Question: At build and run (in simulator and on my iPhone) im now getting the following from xcode and the app never launches... however if i stop the build in xcode and then open the app it seems fine?
UPDATE: Yes the breakpoint of course was causing the app to pause (i had forgot to remove it before posting)
The issue is with importing and using a custom font. If i remove the imported TTF and where i added its reference in my plist things are fine. At least I now know its the font thats the issue

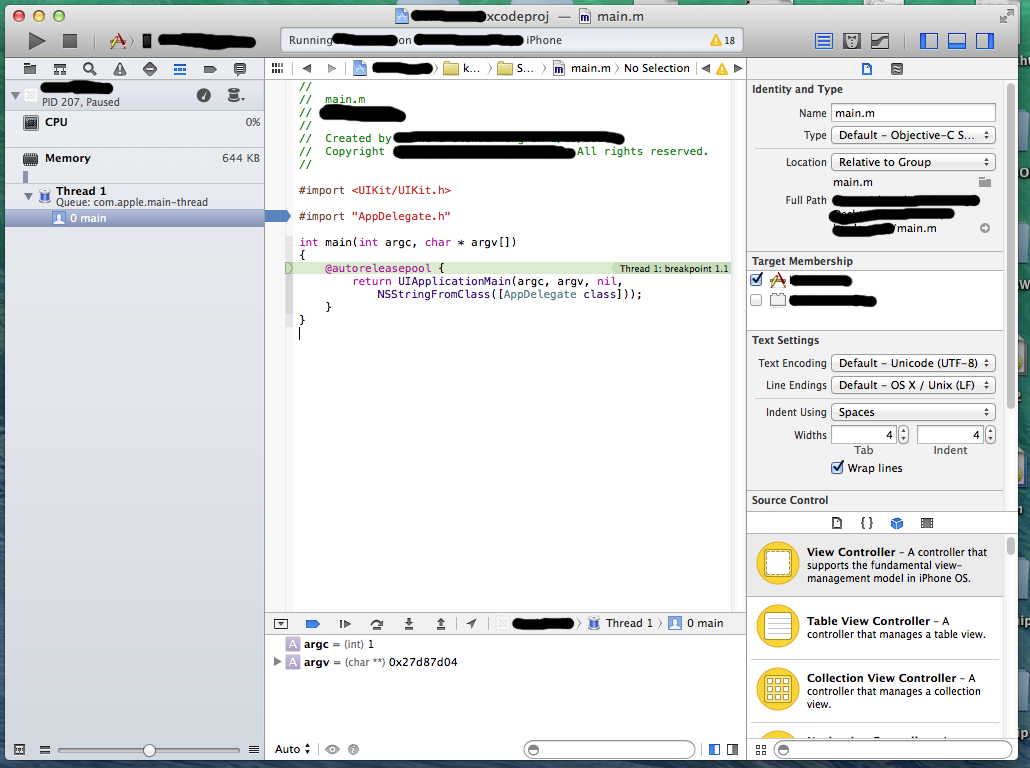
Answer: Try this:

Then run it again...